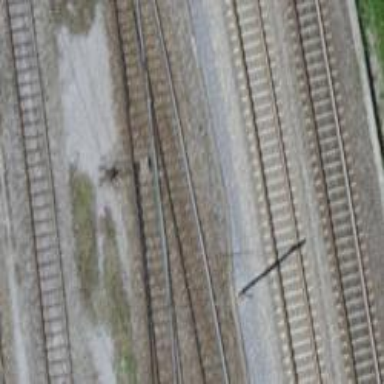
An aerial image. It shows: Railway switch.